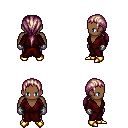
a pixel art fantasy rpg character, male body template, human, dark skin, red robe, gold greaves, white blonde ponytail hairstyle, metal gloves, gold boots, four views (front, back, left, right), 2x2 character sprite sheet, small pixel art, hard edges, no anti-aliasing